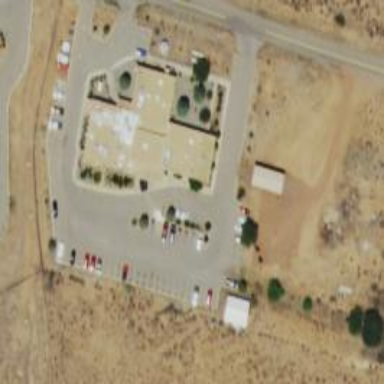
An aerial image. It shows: Healthcare clinic.